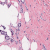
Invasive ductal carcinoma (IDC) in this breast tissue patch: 0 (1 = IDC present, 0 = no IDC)